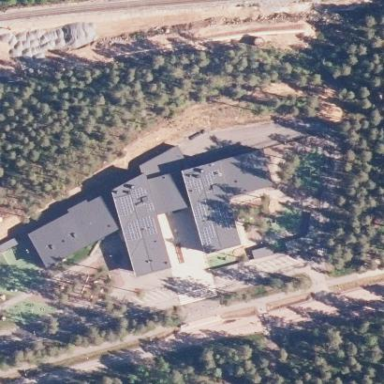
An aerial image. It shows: Public building.